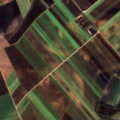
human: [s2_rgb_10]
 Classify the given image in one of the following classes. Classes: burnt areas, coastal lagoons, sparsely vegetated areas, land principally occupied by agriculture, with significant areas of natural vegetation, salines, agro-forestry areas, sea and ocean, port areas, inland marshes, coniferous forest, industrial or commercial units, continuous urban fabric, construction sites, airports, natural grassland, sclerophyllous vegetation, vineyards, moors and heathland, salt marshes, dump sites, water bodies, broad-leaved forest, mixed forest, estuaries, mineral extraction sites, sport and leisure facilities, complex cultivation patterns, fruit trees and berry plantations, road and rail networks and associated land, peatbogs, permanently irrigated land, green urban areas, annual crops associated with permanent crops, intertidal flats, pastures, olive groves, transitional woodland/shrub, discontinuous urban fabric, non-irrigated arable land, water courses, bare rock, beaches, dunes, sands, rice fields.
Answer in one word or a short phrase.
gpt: non-irrigated arable land, complex cultivation patterns